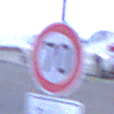
Verkehrszeichen: Geschwindigkeit70
Zusatzzeichen unten: Entfernungsangaben2
Umgebung: Outdoor, Urban
Tageszeit: SunriseSunset
Wetter: Overcast
Licht: Natural
Jahreszeit: NotSpecified
Kontrast: LowContrast